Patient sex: M
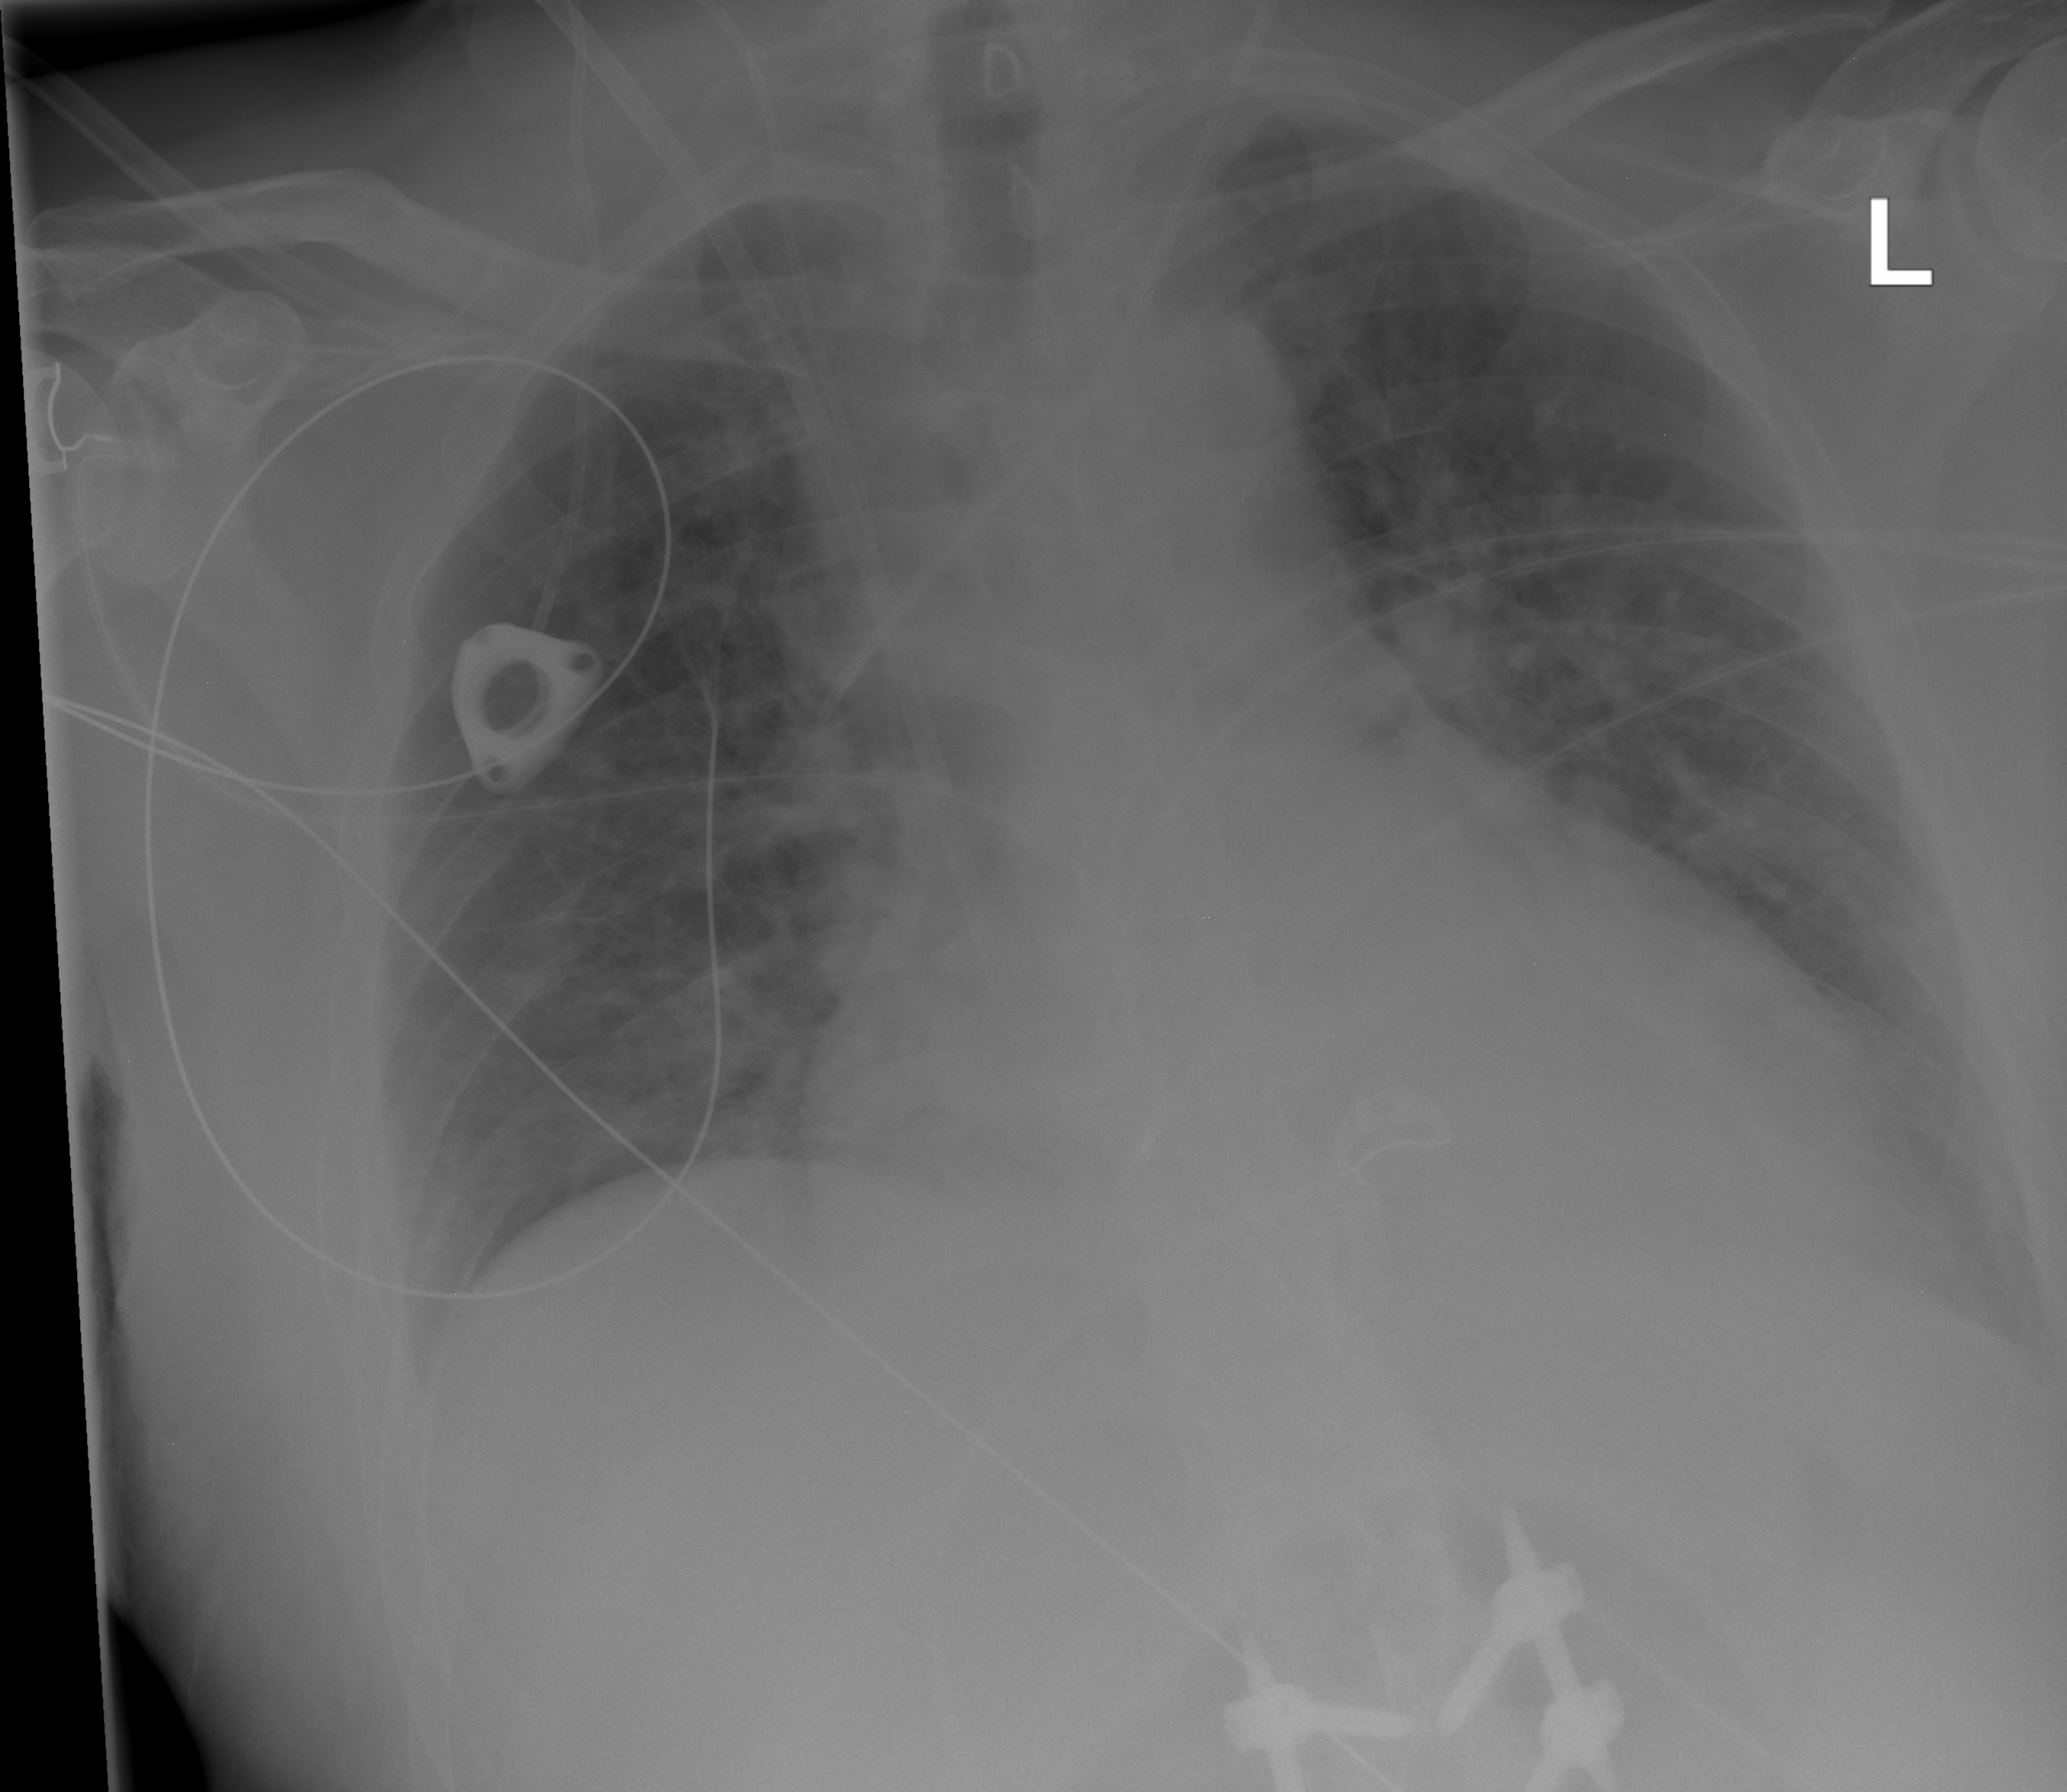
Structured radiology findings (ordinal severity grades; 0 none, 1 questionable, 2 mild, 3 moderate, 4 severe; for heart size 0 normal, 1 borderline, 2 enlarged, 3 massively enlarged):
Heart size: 2
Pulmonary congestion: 2
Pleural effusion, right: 0
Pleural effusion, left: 1
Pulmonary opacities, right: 2
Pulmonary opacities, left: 2
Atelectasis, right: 1
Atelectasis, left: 2